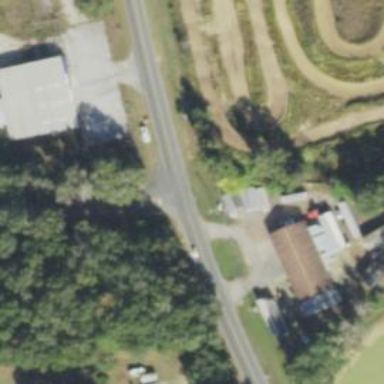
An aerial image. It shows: Raceway road.